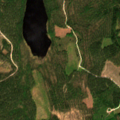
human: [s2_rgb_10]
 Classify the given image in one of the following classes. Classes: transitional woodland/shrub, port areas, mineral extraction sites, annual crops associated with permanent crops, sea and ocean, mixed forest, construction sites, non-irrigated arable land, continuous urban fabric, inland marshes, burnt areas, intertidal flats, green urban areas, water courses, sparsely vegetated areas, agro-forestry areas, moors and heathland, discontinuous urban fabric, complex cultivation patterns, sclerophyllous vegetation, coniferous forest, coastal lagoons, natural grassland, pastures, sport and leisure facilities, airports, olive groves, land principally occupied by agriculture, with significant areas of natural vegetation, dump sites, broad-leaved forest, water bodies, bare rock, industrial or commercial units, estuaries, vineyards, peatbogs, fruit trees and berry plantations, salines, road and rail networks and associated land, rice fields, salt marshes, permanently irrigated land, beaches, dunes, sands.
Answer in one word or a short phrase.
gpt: coniferous forest, mixed forest, water bodies